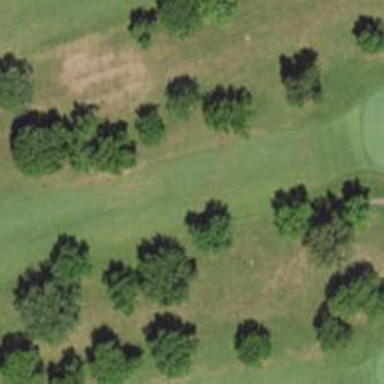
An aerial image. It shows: Golf hole.